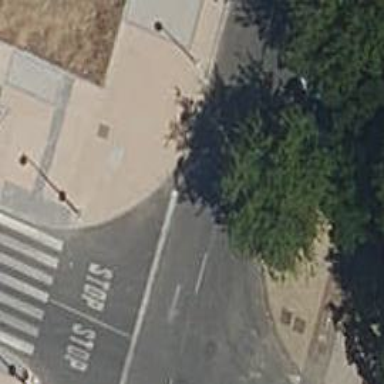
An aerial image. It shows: Kerb serving as barrier.